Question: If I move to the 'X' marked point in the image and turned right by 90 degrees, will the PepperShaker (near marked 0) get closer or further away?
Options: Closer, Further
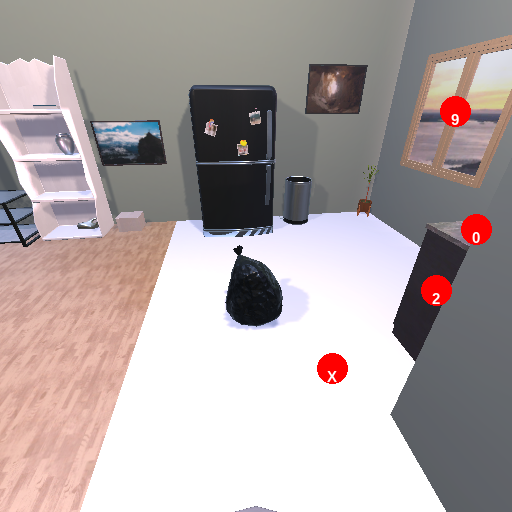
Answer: Closer